Question: I'm writing a basic Ray-tracer in effort to better understand the whole thing. I've come across an issue that's been holding me back for a little while now, Diffuse shading of a sphere. I've used a formula from the following source to calculate Sphere intersections, and the diffuse shading.
<URL>
My code which calculates the shading (An attempted replication of the source code at the link) is shown before. For the most part the calculations appear correct on some spheres, at times, however depending on the lights position depends upon how correct/broken the spheres shading appears to be.
'''
TVector intersect (ray.getRayOrigin().getVectX() + t * (ray.getRayDirection().getVectX() - ray.getRayOrigin().getVectX()),
ray.getRayOrigin().getVectY() + t * (ray.getRayDirection().getVectY() - ray.getRayOrigin().getVectY()),
ray.getRayOrigin().getVectZ() + t * (ray.getRayDirection().getVectZ() - ray.getRayOrigin().getVectZ()));
//Calculate the normal at the intersect point
TVector NormalIntersect (intersect.getVectX() - (position.getVectX()/r),
intersect.getVectY() - (position.getVectY()/r),
intersect.getVectZ() - (position.getVectZ()/r));
NormalIntersect = NormalIntersect.normalize();
//Find unit vector from intersect(x,y,z) to the light(x,y,z)
TVector L1 (light.GetPosition().getVectX() - intersect.getVectX(),
light.GetPosition().getVectY() - intersect.getVectY(),
light.GetPosition().getVectZ() - intersect.getVectZ());
L1 = L1.normalize();
double Magnitude = L1.magnitude();
TVector UnitVector(L1.getVectX() / Magnitude,
L1.getVectY() / Magnitude,
L1.getVectZ() / Magnitude);
//Normalized or not, the result is the same
UnitVector = UnitVector.normalize();
float Factor = (NormalIntersect.dotProduct(UnitVector));
float kd = 0.9; //diffuse-coefficient
float ka = 0.1; //Ambient-coefficient
Color pixelFinalColor(kd * Factor * (color.getcolorRed()) + (ka * color.getcolorRed()) ,
kd * Factor * (color.getcolorGreen()) + (ka * color.getcolorGreen()) ,
kd * Factor * (color.getcolorBlue()) + (ka * color.getcolorBlue()) ,1);
'''

As you can see from the picture, some spheres appear to be shaded correctly, while others are completely broken. At first I thought the issue may lie with the UnitVector Calculation, however when I looked over it I was unable to find issue. Can anyone see the reason as to the problem?
Note: I'm using OpenGl to render my scene.
Update:
I'm still having a few problems however I think they've mostly been solved thanks to the help of you guys, and a few alterations to how I calculate the unit vector. Updates shown below. Many thanks to everyone who gave their answers.
'''
TVector UnitVector (light.GetPosition().getVectX() - intersect.getVectX(),
light.GetPosition().getVectY() - intersect.getVectY(),
light.GetPosition().getVectZ() - intersect.getVectZ());
UnitVector = UnitVector.normalize();
float Factor = NormalIntersect.dotProduct(UnitVector);
//Set Pixel Final Color
Color pixelFinalColor(min(1,kd * Factor * color.getcolorRed()) + (ka * color.getcolorRed()) ,
min(1,kd * Factor * color.getcolorGreen()) + (ka * color.getcolorGreen()) ,
min(1,kd * Factor * color.getcolorBlue()) + (ka * color.getcolorBlue()) ,1);
'''
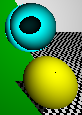
Answer: Firstly, if your 'getRayDirection()' is doing what it says it is, it's producing a direction, and not a gaze point, so you should not be subtracting the ray origin from it, which is a point.
(Although directions and points are both represented by vectors, it does not make sense
to add a point to a direction)
Also, you are normalising 'L1' and then taking its magnitude and dividing each of its components by that magnitude, to produce 'UnitVector', which you then call 'normalize' on . This is unnecessary: The magnitude of 'L1' after the first normalization is 1, you're normalizing the same vector 3 times, just use 'L1'.
The last issue, is that of clamping. The variable you call 'Factor' is the value 'cos(th)' where 'th' is the angle between the direction of light and the normal. But 'cos(th)' has a range of '[1,-1]' and you want a range of only '[0,1]', so you must clamp 'Factor' to that range:
'''
Factor = max(0, min( NormalIntersect.dotProduct(UnitVector), 1));
'''
(And remove the 'min' calls in your production of 'color').
This clamping is necessary for faces whose normals are facing away from the light, which will have negative 'cos(th)' values. The angle between their normal and the direction of light are greater than 'pi/2'. Intuitively, they should appear as dark as possible with respect to the light in question, so we clamp them to 0).
Here's my final version of the code, which work. I'm going to work on the assumption that you have 'scale(float)' and 'operator +(const TVector &)' etc defined on your 'TVector' class, because they will quite plainly make your life easier. Also, for brevity, I'm going to call 'NormalIntersect', just 'normal':
'''
TVector
intersect = ray.getRayOrigin() + ray.getRayDirection().scale(t),
normal = (intersect - position).normalize(),
L1 = (light.GetPosition() - intersect).normalize();
float
diffuse = max(0, min(normal.dotProduct(L1), 1)),
kd = 0.1,
ka = 0.9;
Color pixelFinalColor = color.scale(kd * diffuse + ka);
'''